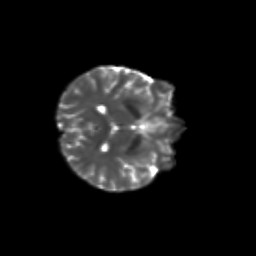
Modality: T2w
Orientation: axial
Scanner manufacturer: siemens
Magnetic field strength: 3 T
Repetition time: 9.2 s
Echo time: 0.084 s